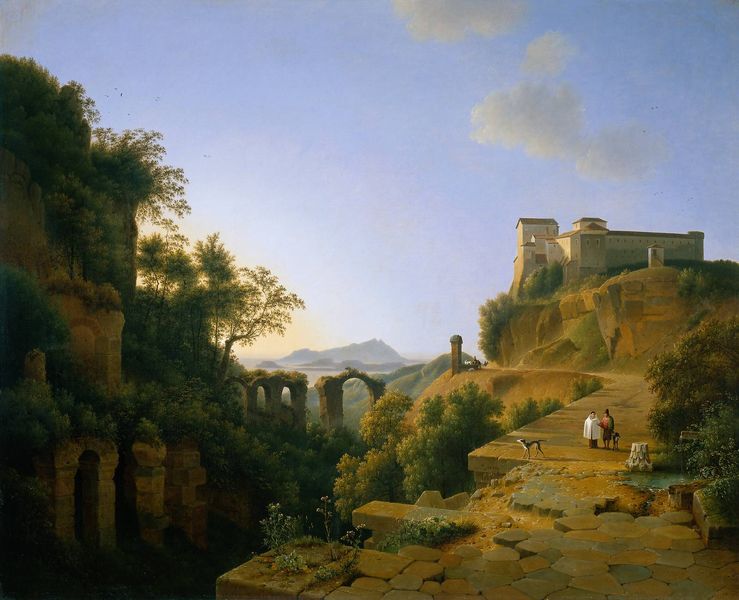
Titel: Der Golf von Neapel
Künstler: Josephus Augustus Knip
Standort: Amsterdam
Institution: Rijksmuseum
Schlagwörter: baum, berg, blau, blätter, felsen, gemälde, himmel, mann, schatten, wasser, wolken, bäume, gelb, grün, landschaft, menschen, ocker, see, stadt, teich, blume, blumen, braun, frau, männer, straße, säule, ausblick, gebäude, haus, hund, hunde, schloss, tier, tiere, weg, wolke, malerei, alt, mensch, stein, steine, öl, baumstamm, ferne, horizont, hügel, natur, brücke, busch, büsche, gehen, ggrün, kirche, pfad, sträucher, geistlicher, paar, pflanze, pflanzen, turm, aussicht, bogen, italien, naturalismus, pflaster, süden, abhang, warm, berge, fels, gebirge, gipfel, landschaftsmalerei, schlucht, spazieren, kutsche, romantik, ölgemälde, querformat, tiefe, nazarener, tor, bögen, ruine, stütze, antike, burg, palast, spaziergang, moos, abgrund, pflasterstein, ruinen, arkaden, villa, kaputt, quader, tümpel, priester, mönch, platten, kluft, aquaedukt, brocken, kenn ich, namen vergessen, plateau, viadukt, spaziergänger, israel, jerusalem, hirte, baumstumpf, pater, überwuchert, grüm, meditteran, castell, taormina, bverg, wolek, israeöl